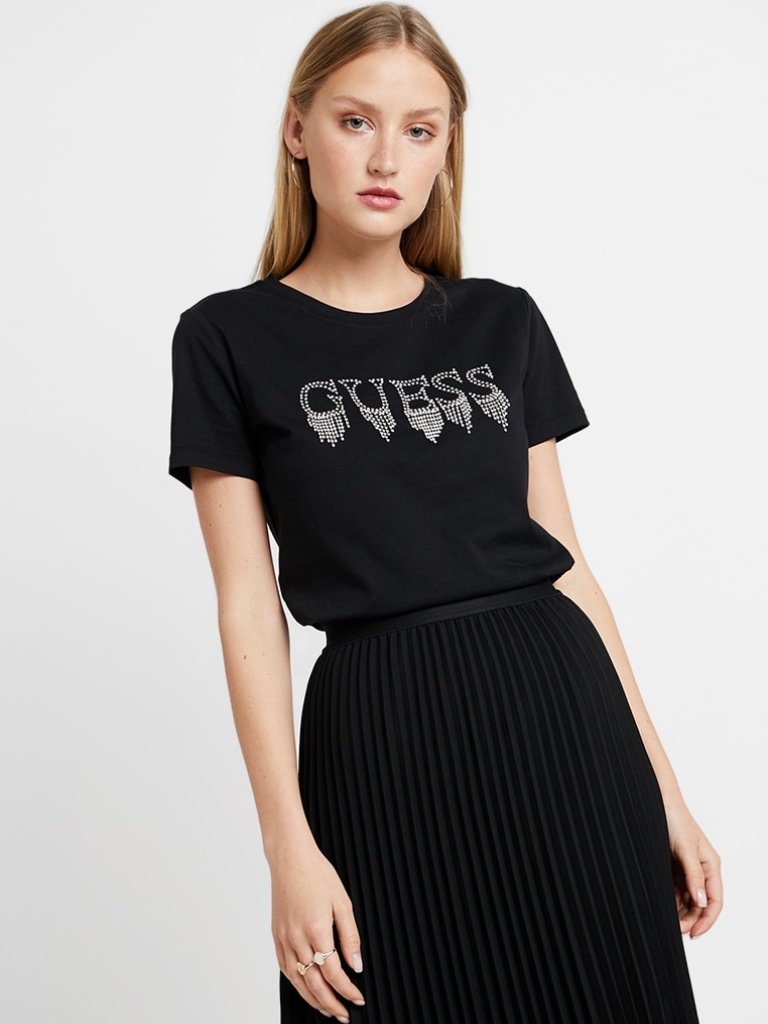
cotton tight short sleeve waist length Fully Tucked in crew t-shirt